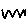
Label: zigzag